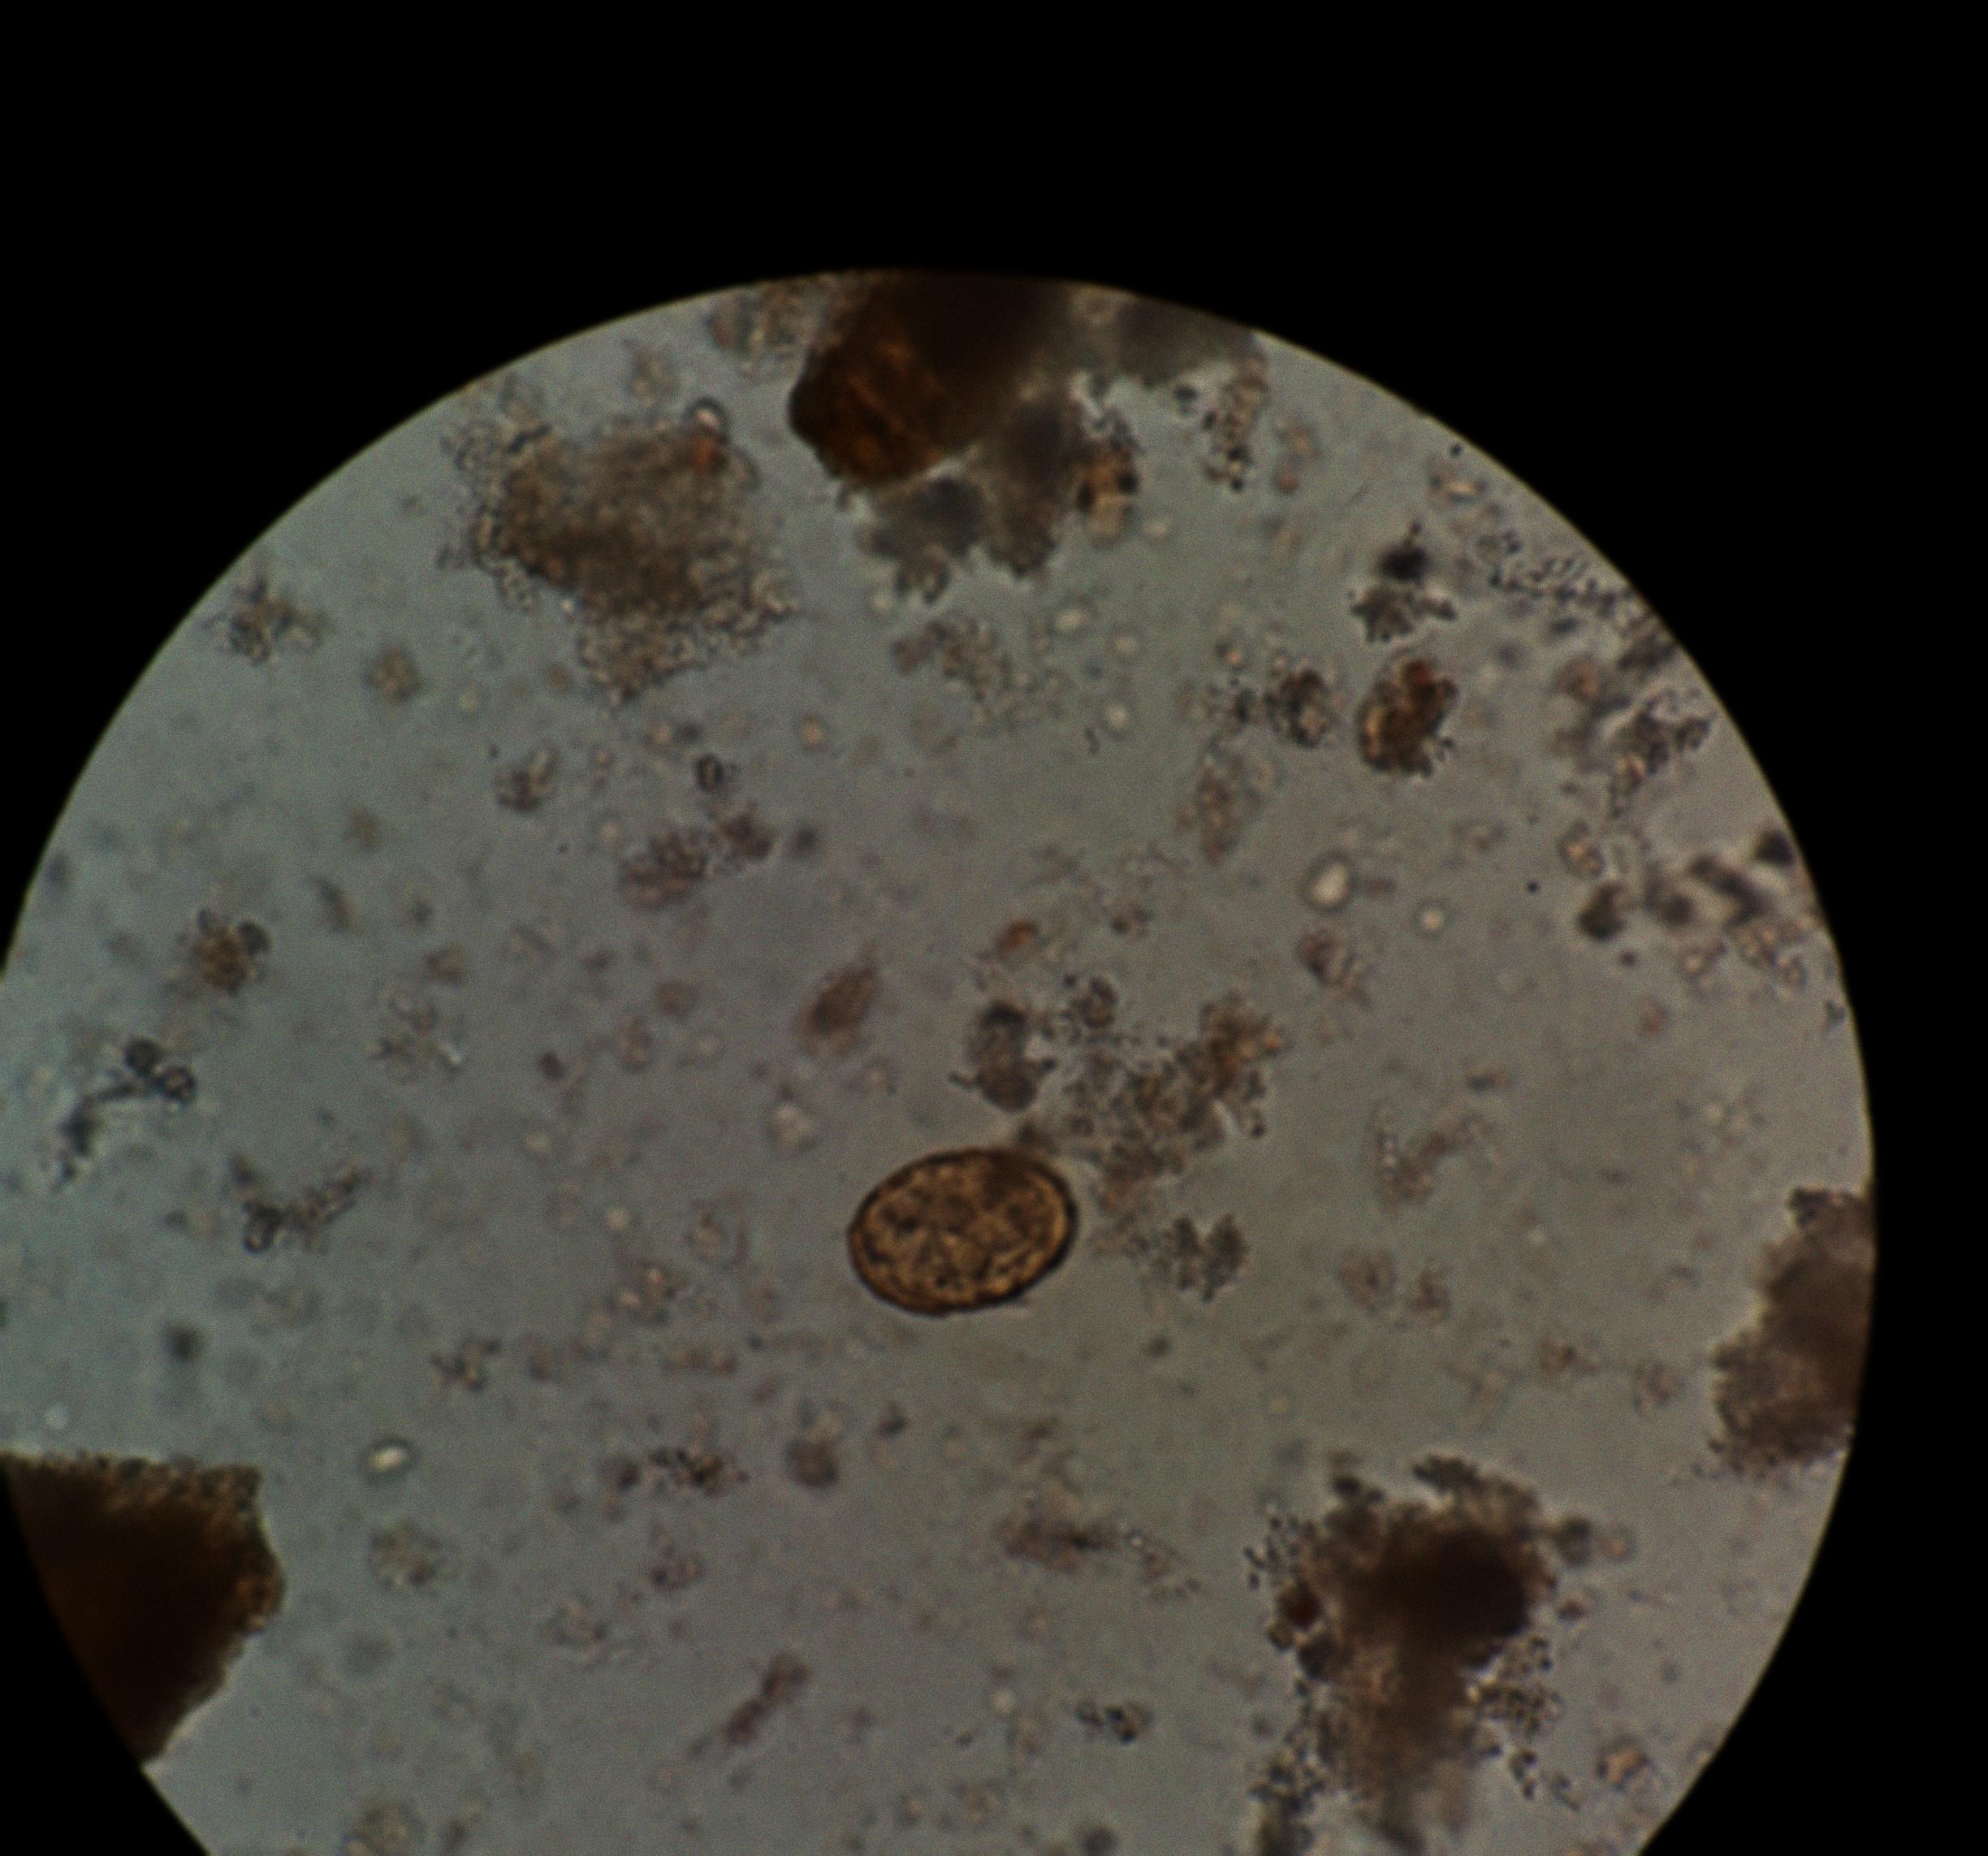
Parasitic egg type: Ascaris lumbricoides